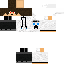
A male skeleton skin with dark skin, wearing brown long hair dressed in a blue hoodie and black pants, featuring a closed mouth.